Aerial crown-view tile of a tropical tree (Barro Colorado Island, Panama), acquired 20250217:
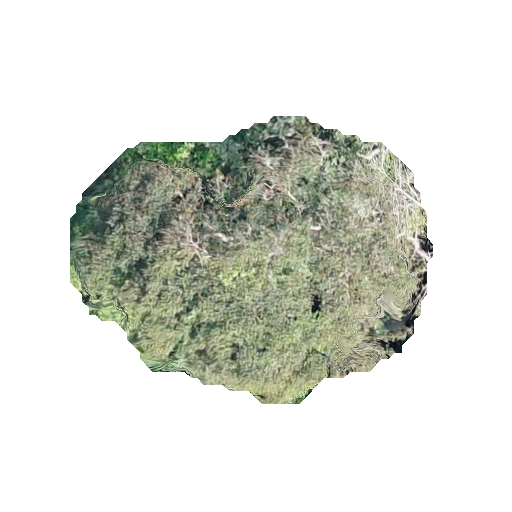
Species: Astronium graveolens
GBIF accepted scientific name: Astronium graveolens
Crown area: 113.858 m²